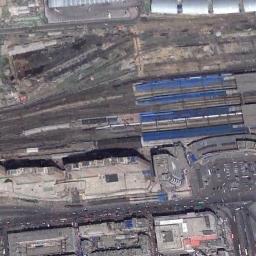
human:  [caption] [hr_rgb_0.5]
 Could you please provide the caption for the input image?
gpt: There is a fully equipped railway station in the city .

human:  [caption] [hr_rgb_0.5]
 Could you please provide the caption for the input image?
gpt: The railway station is next to some buildings .

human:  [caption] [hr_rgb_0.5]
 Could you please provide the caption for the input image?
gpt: Many buildings of different shapes and sizes are beside the railway station .

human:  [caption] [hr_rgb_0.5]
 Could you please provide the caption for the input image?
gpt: The railway station has lots of railways, Some blue buildings and a parking lot .

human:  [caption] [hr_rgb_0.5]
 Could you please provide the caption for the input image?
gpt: There are some buildings beside the blue railway station .